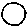
Label: circle